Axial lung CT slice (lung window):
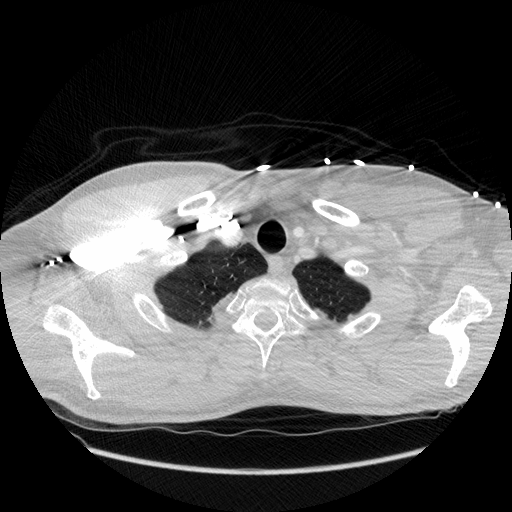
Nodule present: no